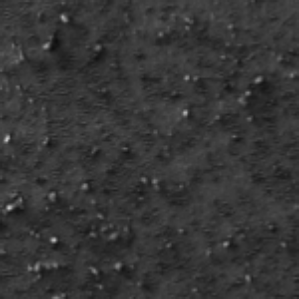
Label: frost